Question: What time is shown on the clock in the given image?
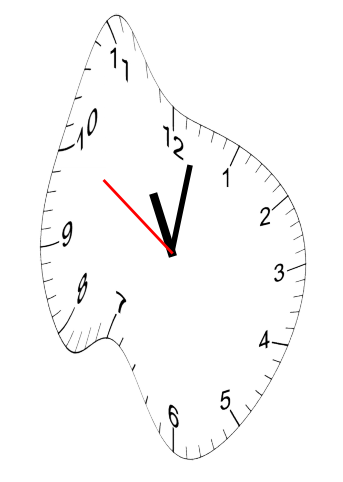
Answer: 11:01:50